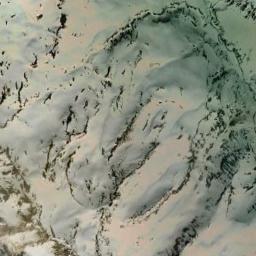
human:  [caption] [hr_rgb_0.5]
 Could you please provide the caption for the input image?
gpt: The snowberg is covered with snow and ice .

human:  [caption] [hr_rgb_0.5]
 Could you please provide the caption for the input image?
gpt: A snow-covered mountain covered in large areas .

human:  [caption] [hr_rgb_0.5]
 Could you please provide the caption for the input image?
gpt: There are many plants on the snowberg .

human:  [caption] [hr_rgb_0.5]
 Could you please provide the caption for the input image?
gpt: The snow berg is consist of bare land and white snow .

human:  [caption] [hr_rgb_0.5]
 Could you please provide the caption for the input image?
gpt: There are full of snow on the snowberg .